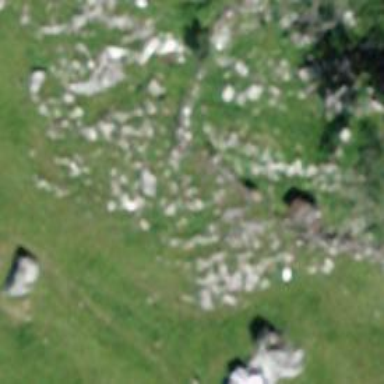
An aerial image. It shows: Dry stone wall barrier.